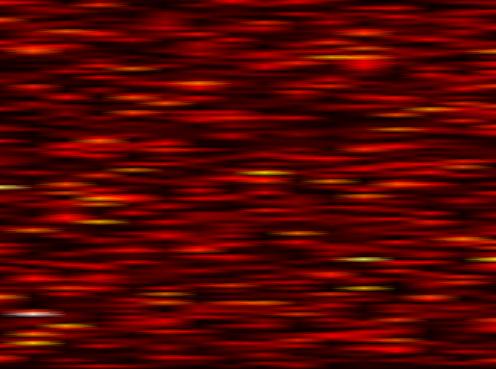
Label: UFMC